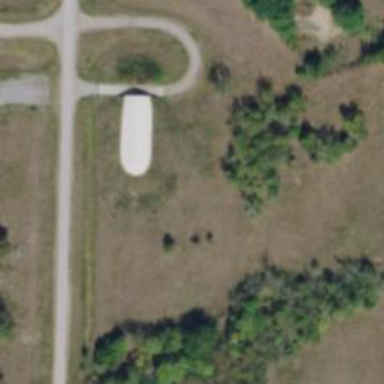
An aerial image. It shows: Military bunker.